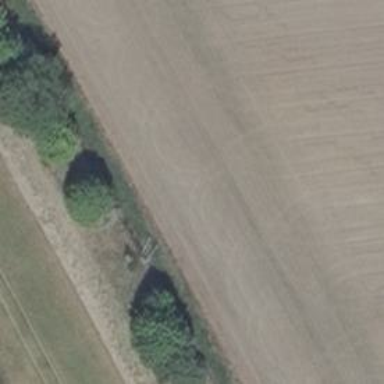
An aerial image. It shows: Hunting stand.